Aerial crown-view tile of a tropical tree (Barro Colorado Island, Panama), acquired 20240611:
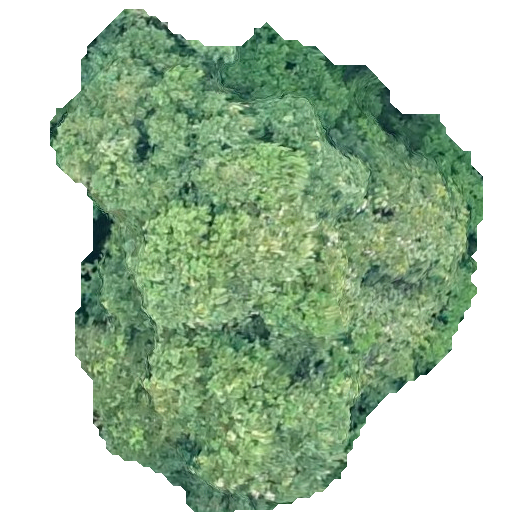
Species: Prioria copaifera
GBIF accepted scientific name: Prioria copaifera
Crown area: 240.495 m²